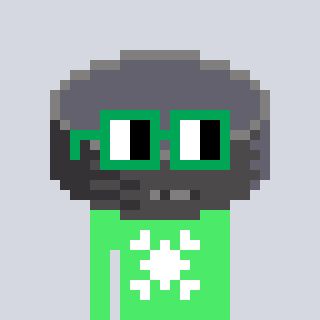
a pixel art character with square green glasses, a hockey puck-shaped head and a teal-colored body on a cool background